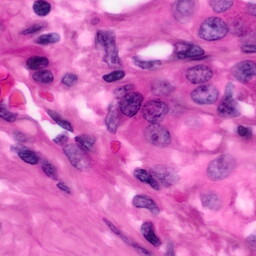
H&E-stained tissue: Pancreatic